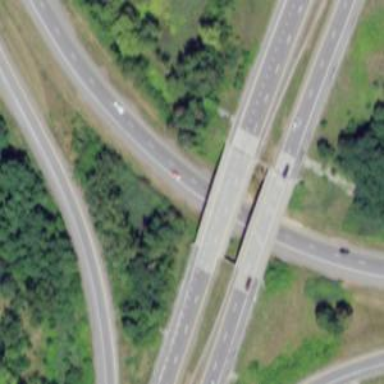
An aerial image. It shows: Motorway bridge with asphalt surface.